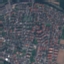
Label: Residential